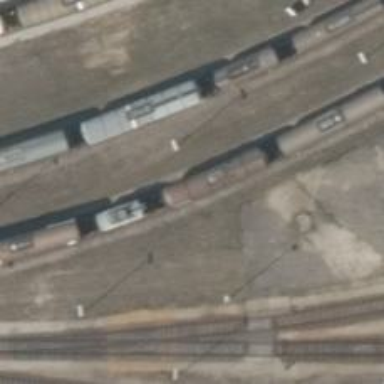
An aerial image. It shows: Railway yard used for servicing trains.